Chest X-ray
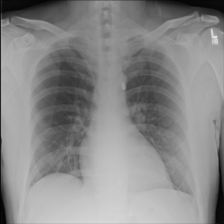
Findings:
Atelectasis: negative
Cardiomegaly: negative
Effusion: negative
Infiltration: negative
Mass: negative
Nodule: negative
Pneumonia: negative
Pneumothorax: negative
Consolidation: negative
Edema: negative
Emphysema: negative
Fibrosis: negative
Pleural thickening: negative
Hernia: negative